Question: I have an problem in Visual Studio 2010:

I created an custom user control, that show some data, then I tryed to add it on a page.
When I did this, this error showed up... when I run (start debugging) my application, everything works fine, the only thing that is not working is Visual Studio design view.
What should I do to solve this?
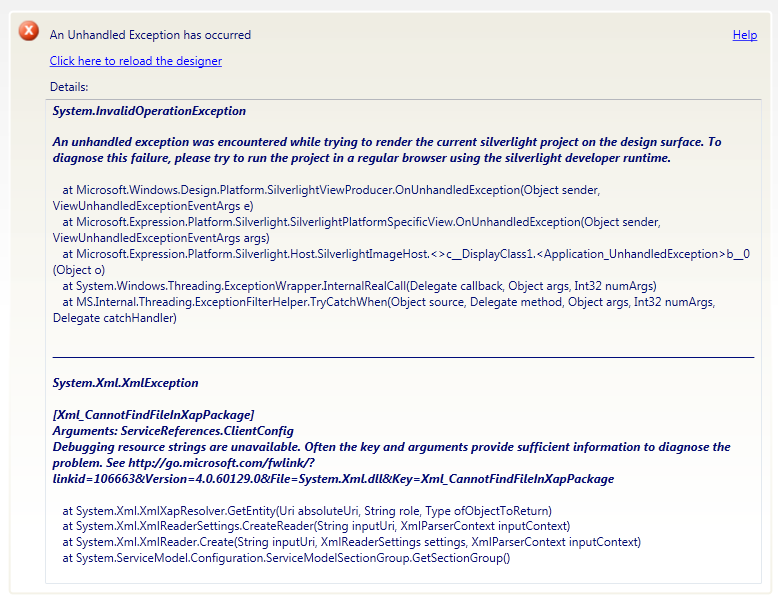
Answer: Your control is displaying data - if it tries to get that data from a remote database (for example) that's not available at design time then this could cause the problem.
You need to either modify your code to cope with the data source being missing (probably a good idea anyway) or wrap the code in a "is this design mode" check.